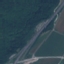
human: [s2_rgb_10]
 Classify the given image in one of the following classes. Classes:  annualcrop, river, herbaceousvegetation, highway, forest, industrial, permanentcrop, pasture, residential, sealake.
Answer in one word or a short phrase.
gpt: Highway